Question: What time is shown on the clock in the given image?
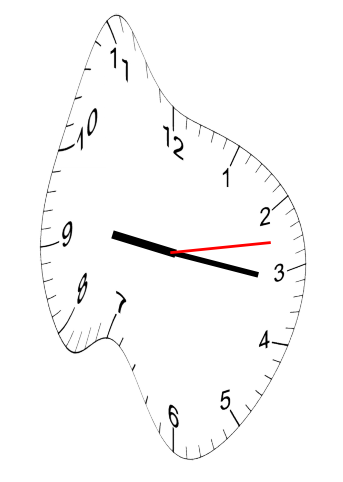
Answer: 09:16:13